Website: bh-photo
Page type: address-validator
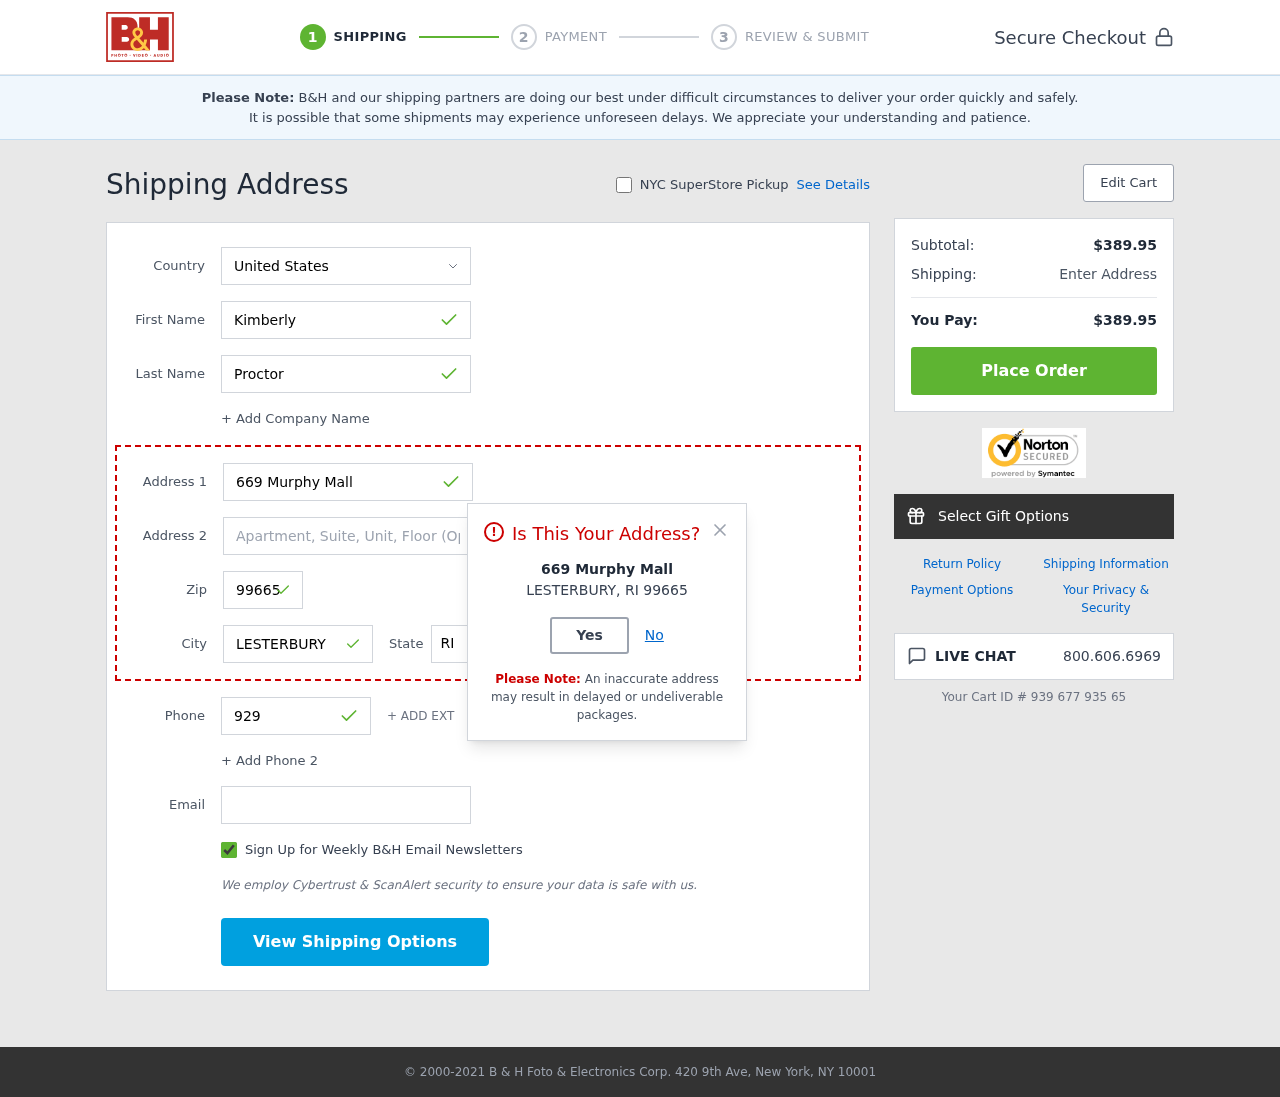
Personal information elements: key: PII_CITY
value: Lesterbury
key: PII_COUNTRY
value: United States
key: PII_EMAIL
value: kimberly.proctor@yahoo.com
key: PII_FIRSTNAME
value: Kimberly
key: PII_LASTNAME
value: Proctor
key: PII_PHONE
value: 9296865540
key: PII_POSTCODE
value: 99665
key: PII_STATE_ABBR
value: RI
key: PII_STREET
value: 669 Murphy Mall
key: PII_CITY_MODAL
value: LESTERBURY
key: PII_POSTCODE_FULL
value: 99665
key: PII_POSTCODE_NUMERIC
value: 99665
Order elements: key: ORDER_SUBTOTAL
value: $389.95
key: ORDER_TOTAL
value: $389.95
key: ORDER_ID
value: Your Cart ID # 939 677 935 65